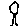
Label: tree